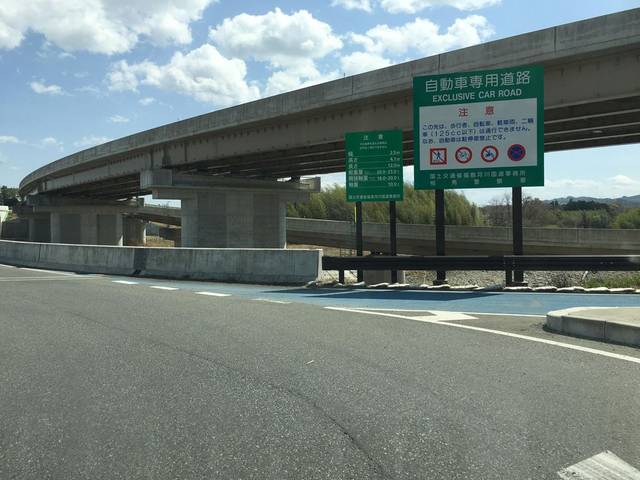
Region: Japan
Coordinates: 37.784, 140.9